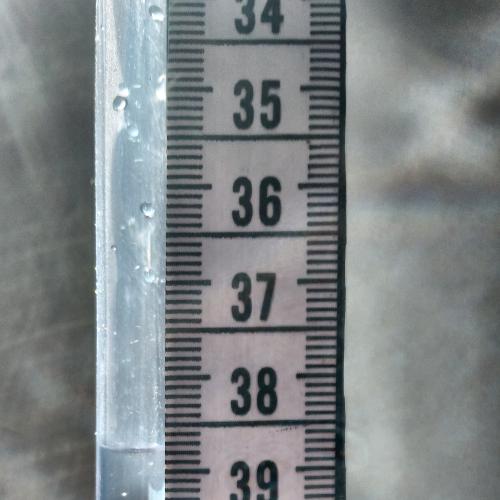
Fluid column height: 38.8 cm